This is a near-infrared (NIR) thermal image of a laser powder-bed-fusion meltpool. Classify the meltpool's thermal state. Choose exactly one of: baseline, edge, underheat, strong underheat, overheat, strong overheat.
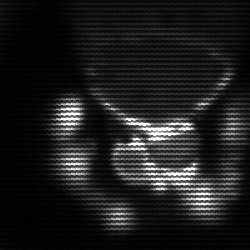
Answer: edge